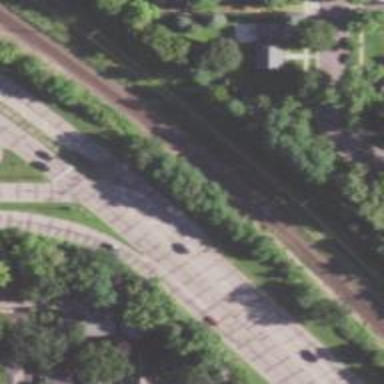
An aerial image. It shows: Trunk highway.